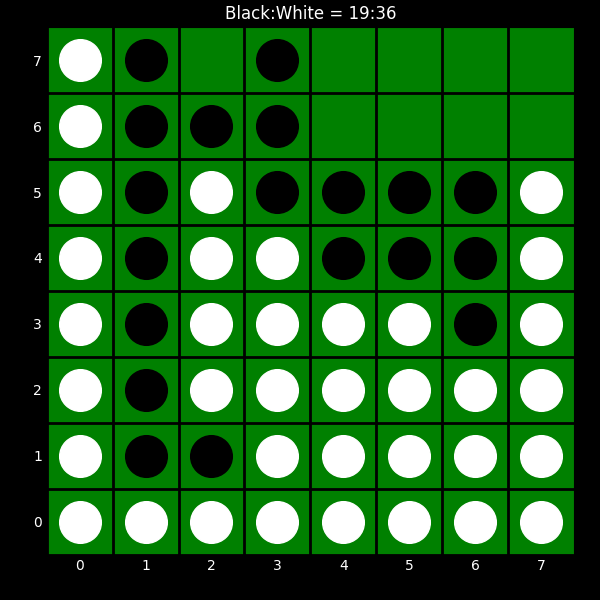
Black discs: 19
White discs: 36